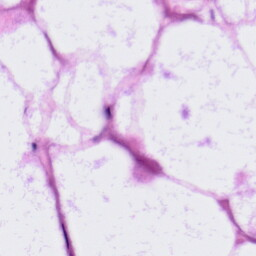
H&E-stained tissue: LymphNode